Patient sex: M
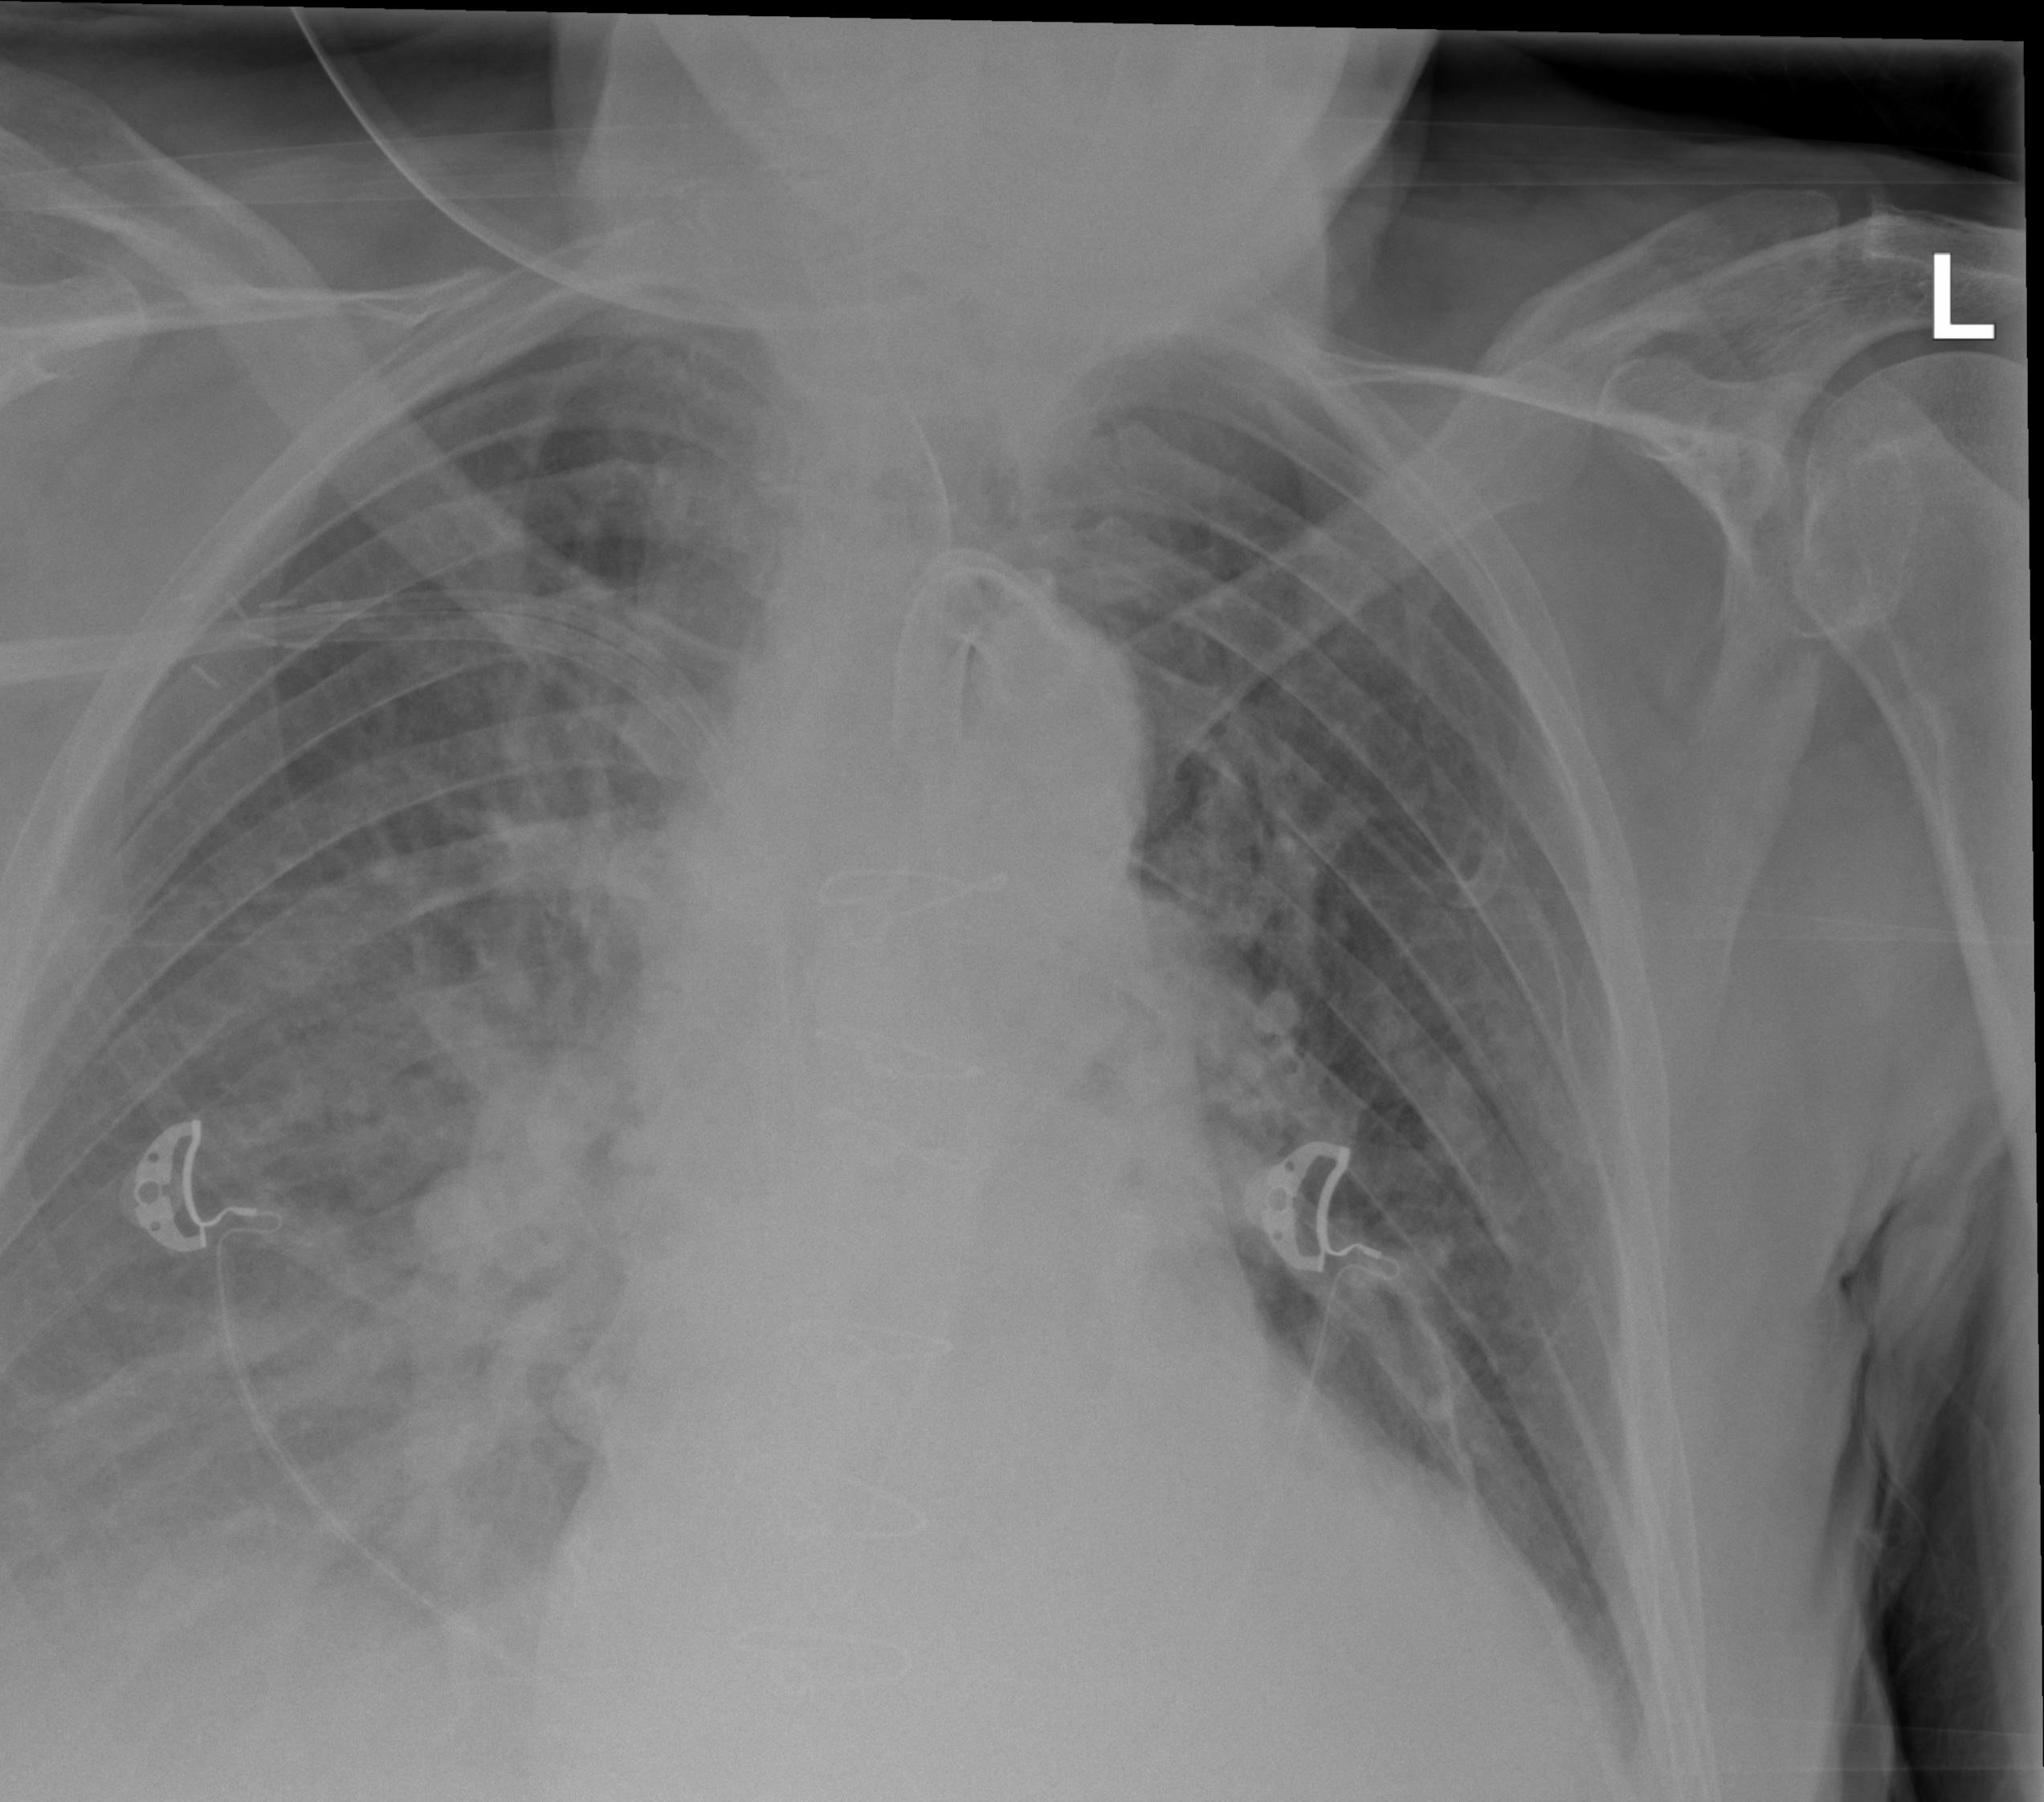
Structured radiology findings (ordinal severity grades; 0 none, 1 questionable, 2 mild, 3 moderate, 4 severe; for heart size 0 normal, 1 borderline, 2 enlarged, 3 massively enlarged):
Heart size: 2
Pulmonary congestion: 2
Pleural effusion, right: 2
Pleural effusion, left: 0
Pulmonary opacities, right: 2
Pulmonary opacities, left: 0
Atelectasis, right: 2
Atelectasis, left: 2